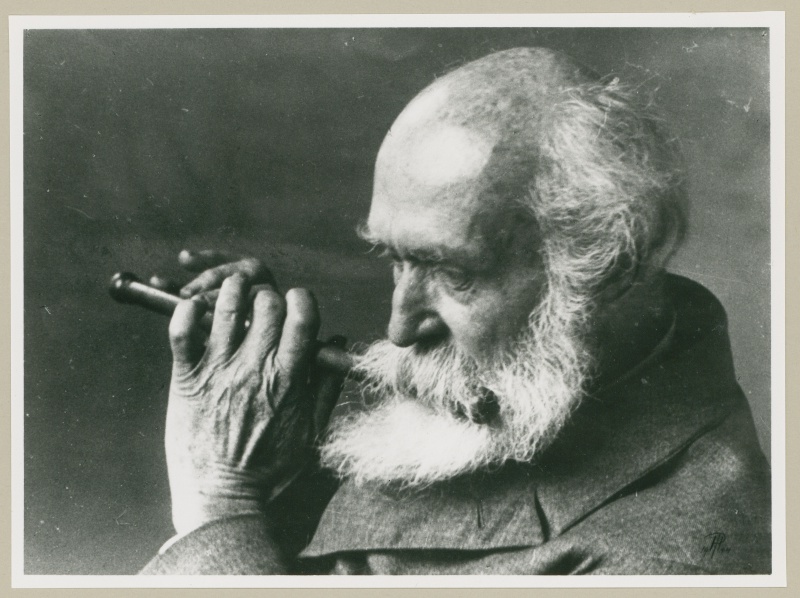
Institution: Österreichisches Museum für Volkskunde Wien
Schlagwörter: hand, mann, weiß, finger, grau, haar, holz, nase, ohr, profil, schwarz, stirn, alt, bart, jacke, augen, falten, gesicht, kragen, mensch, vollbart, ärmel, hände, instrument, portrait, porträt, kirche, haare, mantel, musik, musiker, person, augenbrauen, man, alter mann, töne, spielen, handarbeit, freizeit, pfeife, brauen, glatze, musikinstrument, musizieren, sakko, bauer, konzentration, foto, fotografie, alter, schwarz-weiß, jacken, halbglatze, sonntag, spielend, flöte, querflöte, adern, mönch, blasen, oberlippe, generation, olz, männlichkeit, sehnen, blockflöte, fernseher, flötist, wandermusiker, querflötte, fluts